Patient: sex M, age 79
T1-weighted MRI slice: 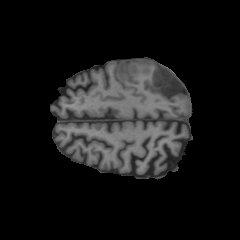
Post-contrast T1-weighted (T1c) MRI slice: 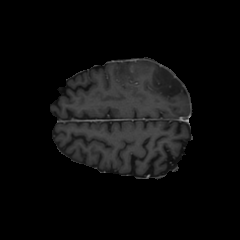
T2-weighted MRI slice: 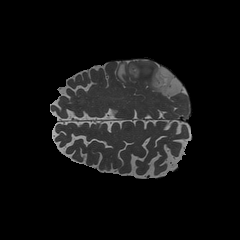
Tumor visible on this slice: yes
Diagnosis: Glioblastoma, IDH-wildtype
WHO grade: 4